Question: I want to show .js file when I'm working with .ts as for the image,

Added "Web Essentials 2017" from marketplace, still I can't see.
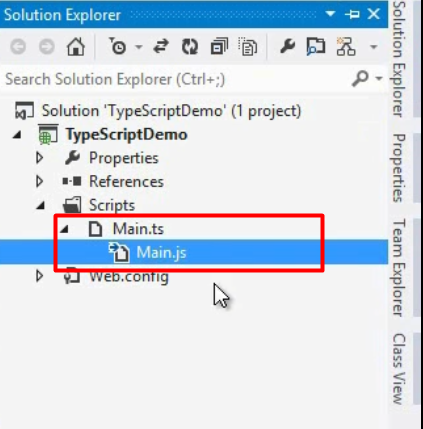
Answer: Click on the project and then Show All Files button?